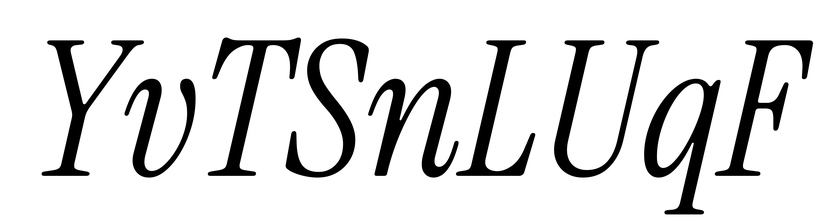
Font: InstrumentSerif-Italic